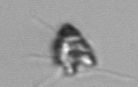
Label: Pyramimonas_longicauda